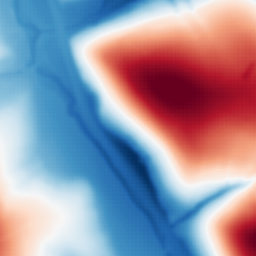
Category: multiscale
Decomposition family: dog
Decomposition parameters: sigma_low: 2
sigma_high: 100
Upsampling method: sinc_hamming
Upsampling parameters: scale: 8
kernel_size: 16
Upsampling scale: 8